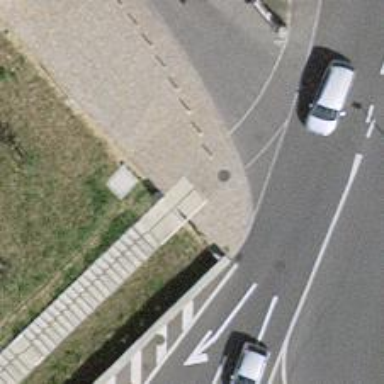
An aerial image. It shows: Concrete steps.